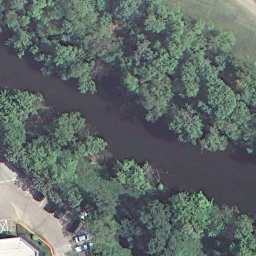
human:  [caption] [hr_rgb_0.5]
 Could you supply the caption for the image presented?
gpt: It is a river with some plants on one bank and some cars parked on the other side .

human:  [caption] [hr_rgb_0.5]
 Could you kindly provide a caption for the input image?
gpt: A river with some plants on one bank and some cars parked on the other side .

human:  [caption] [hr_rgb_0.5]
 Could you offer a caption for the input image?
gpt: Lots of green plants flourish on both banks of the river .

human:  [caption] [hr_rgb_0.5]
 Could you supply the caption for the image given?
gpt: Green plants flourish on both banks of the river .

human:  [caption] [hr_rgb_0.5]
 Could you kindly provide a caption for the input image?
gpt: A river the area with some plants on one bank and some cars parked on the other side .